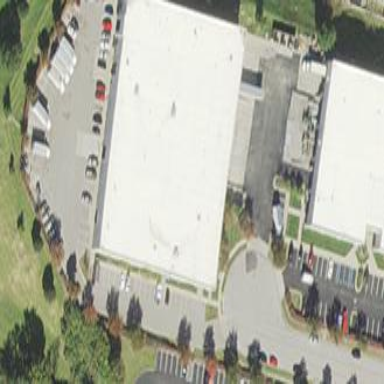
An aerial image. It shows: Commercial building.